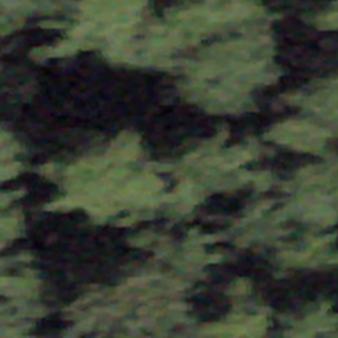
Label: other